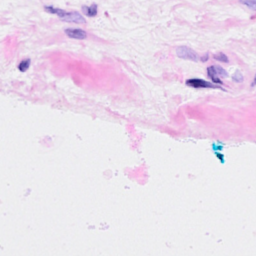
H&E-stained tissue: Breast